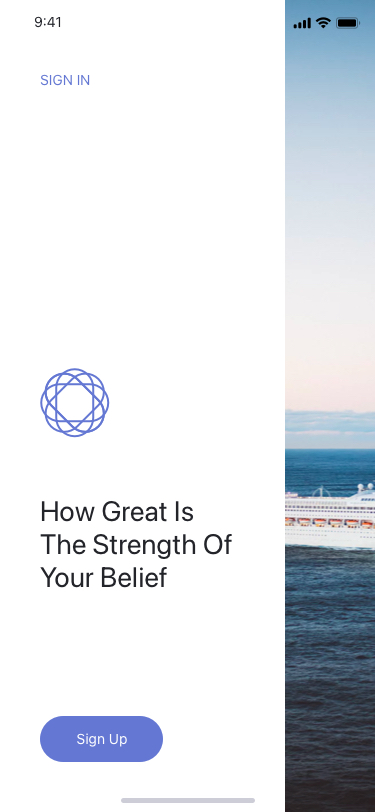
Text in this UI design:
How Great Is The Strength Of Your Belief